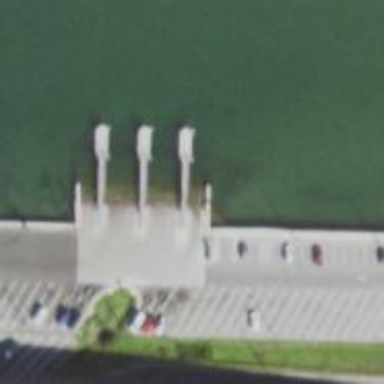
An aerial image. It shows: Slipway on service road for leisure land activities.